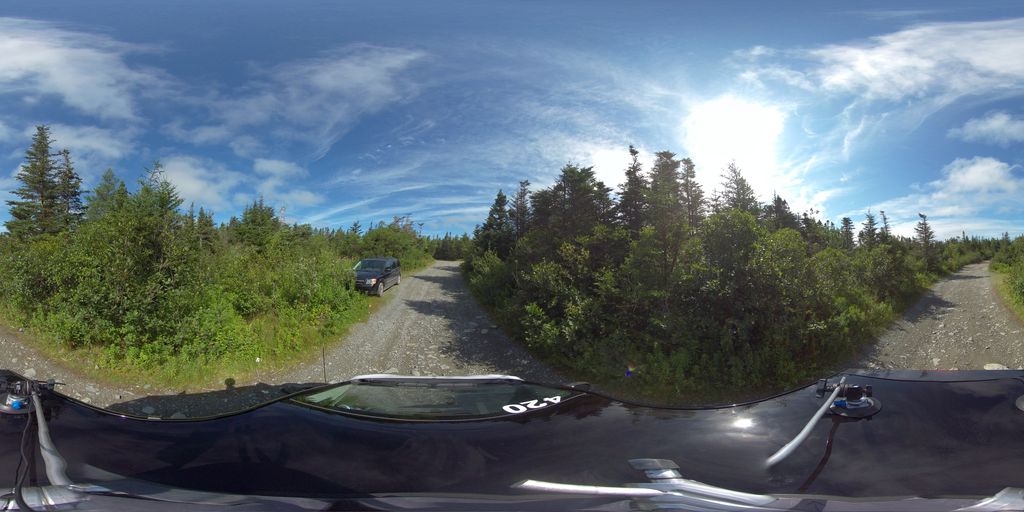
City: st_johns